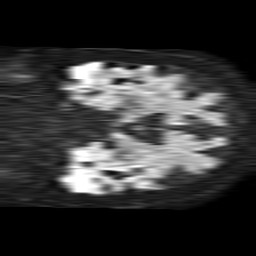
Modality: TRACE
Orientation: coronal
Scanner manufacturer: philips
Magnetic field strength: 1.5 T
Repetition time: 4.6 s
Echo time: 0.08631 s